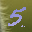
Label: 5